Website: lowes
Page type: billing-address
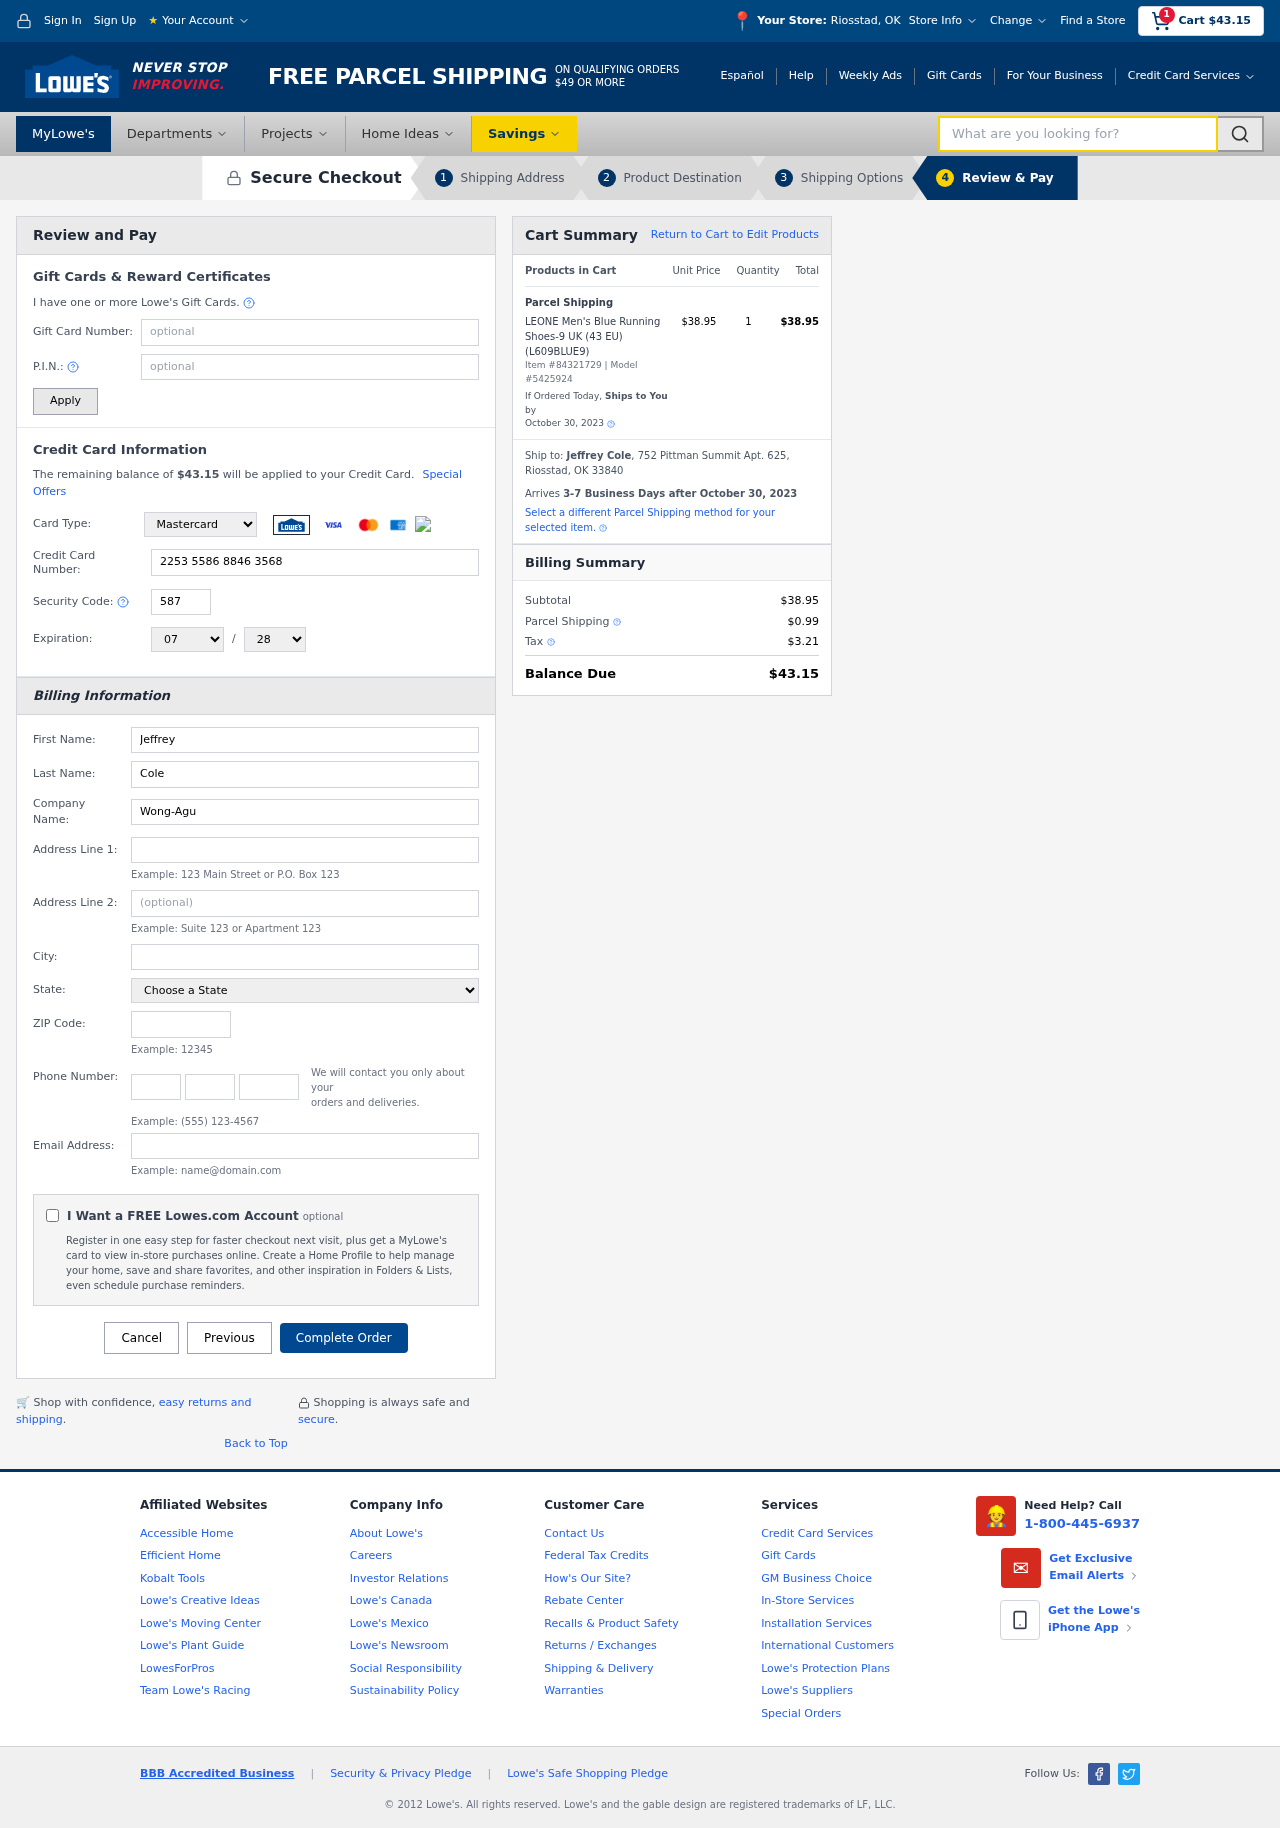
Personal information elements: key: PII_CARD_CVV
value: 587
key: PII_CARD_EXPIRY_MONTH
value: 07
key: PII_CARD_EXPIRY_YEAR
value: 28
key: PII_CARD_NUMBER
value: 2253 5586 8846 3568
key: PII_CARD_TYPE
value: Mastercard
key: PII_CITY
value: Riosstad
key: PII_CITY_STATE
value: Riosstad, OK
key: PII_COMPANY
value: Wong-Aguilar
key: PII_EMAIL
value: jeffrey.cole@hotmail.com
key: PII_FIRSTNAME
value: Jeffrey
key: PII_FULLNAME
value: Jeffrey Cole
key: PII_LASTNAME
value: Cole
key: PII_PHONE_AREA
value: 339
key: PII_PHONE_PREFIX
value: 925
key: PII_PHONE_SUFFIX
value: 8556
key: PII_POSTCODE
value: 33840
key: PII_STATE
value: Oklahoma
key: PII_STREET
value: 752 Pittman Summit Apt. 625
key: PII_STREET2
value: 5227 Mark Villages Suite 137
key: PII_CITY_STATE_ZIP
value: Riosstad, OK 33840
Product elements: key: PRODUCT1_NAME
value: LEONE Men's Blue Running Shoes-9 UK (43 EU) (L609BLUE9)
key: PRODUCT1_PRICE
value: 38.95
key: PRODUCT1_QUANTITY
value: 1
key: PRODUCT_ITEM_NUMBER
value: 84321729
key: PRODUCT_MODEL_NUMBER
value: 5425924
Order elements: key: ORDER_SUBTOTAL
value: $43.15
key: ORDER_TOTAL
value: $43.15
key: ORDER_SHIPPING_DATE
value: October 30, 2023
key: ORDER_SUBTOTAL
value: $38.95
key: ORDER_DELIVERY_DATE
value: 3-7 Business Days after October 30, 2023
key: ORDER_SHIPPING_DATE2
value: October 30, 2023
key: ORDER_SUBTOTAL2
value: $38.95
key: ORDER_SHIPPING_COST
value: $0.99
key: ORDER_TAX
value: $3.21
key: ORDER_TOTAL2
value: $43.15
Search elements: key: HEADER_SEARCH
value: What are you looking for?